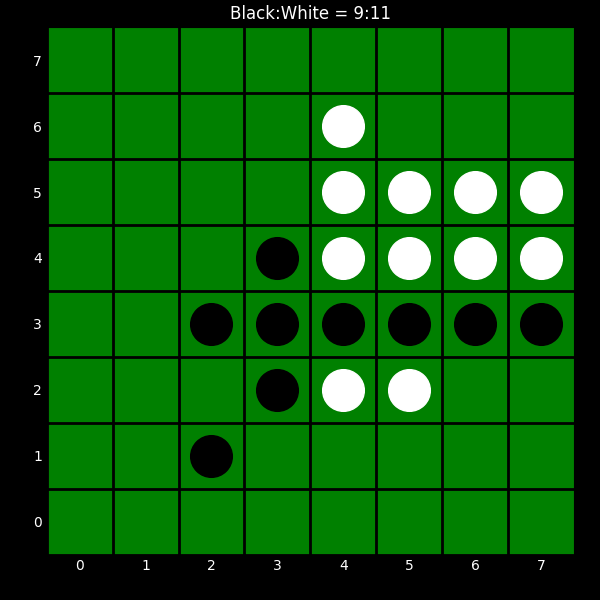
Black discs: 9
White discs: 11